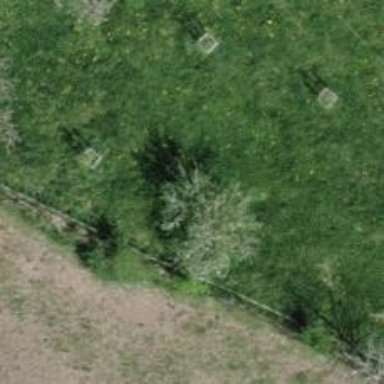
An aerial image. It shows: Single tag "natural: tree."